Field crop: maize
Growth stage: 2
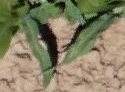
Species: maize